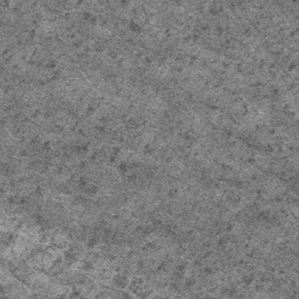
Label: frost